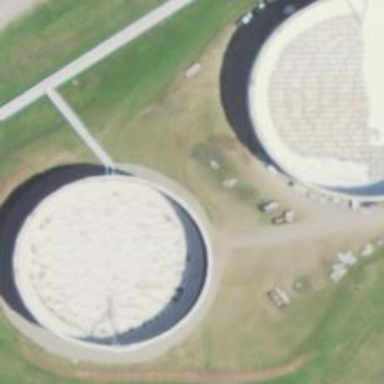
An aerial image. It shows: Storage tank created as man-made structure.